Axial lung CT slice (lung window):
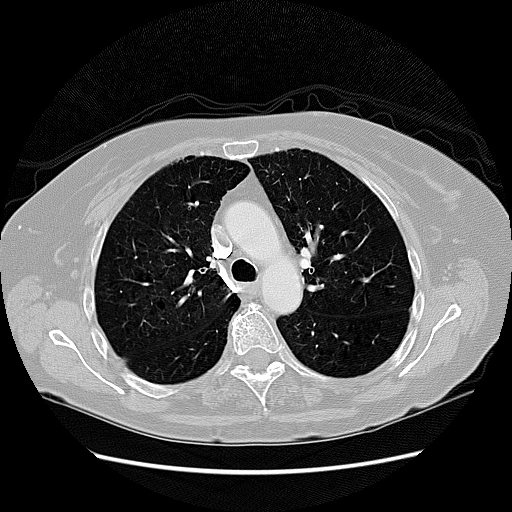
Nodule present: no